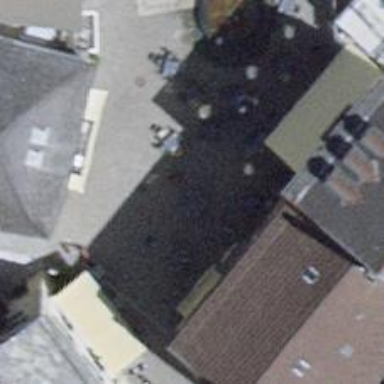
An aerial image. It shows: Pub.